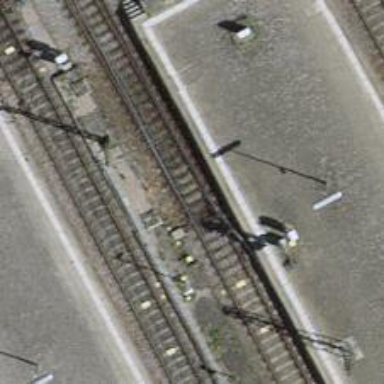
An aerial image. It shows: Railway switch with the turnout on the left side.